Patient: sex F, age 27
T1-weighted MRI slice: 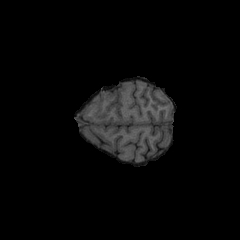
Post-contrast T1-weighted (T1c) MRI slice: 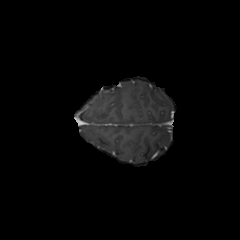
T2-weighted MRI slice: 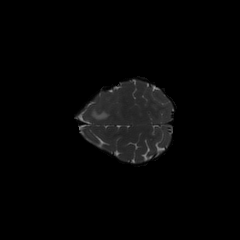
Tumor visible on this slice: yes
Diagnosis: Astrocytoma, IDH-mutant
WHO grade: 4